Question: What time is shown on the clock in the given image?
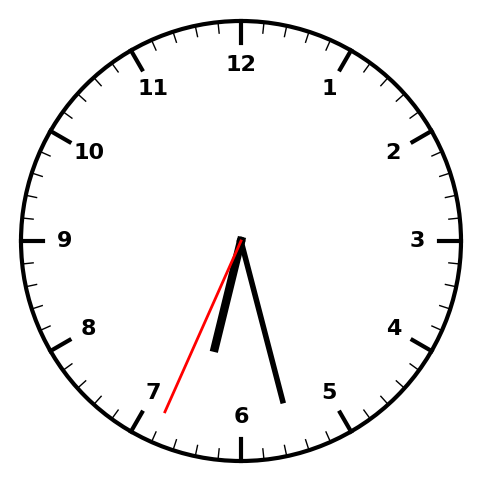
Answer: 06:27:34